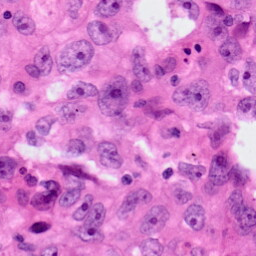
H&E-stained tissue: Lung